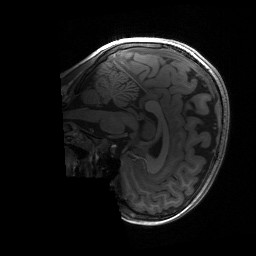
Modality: T1w
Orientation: sagittal
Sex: male
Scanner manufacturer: siemens
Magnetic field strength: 3 T
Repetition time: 1.9 s
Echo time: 0.00243 s